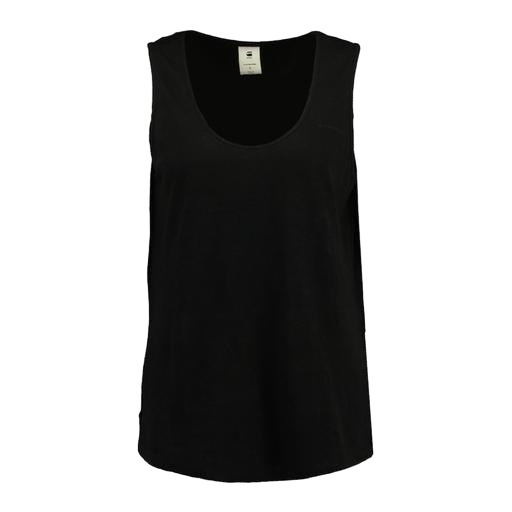
black curved hem tank top, black jersey tank, longline singlet, white background